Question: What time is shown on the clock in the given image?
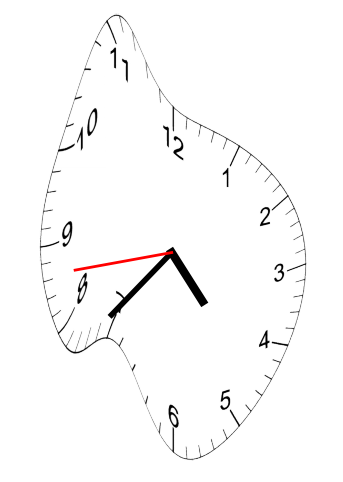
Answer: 04:36:43